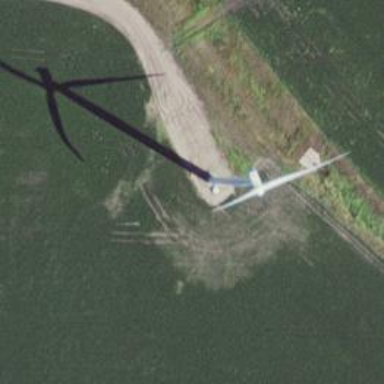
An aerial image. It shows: Wind generator powered by horizontal-axis wind turbine.